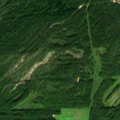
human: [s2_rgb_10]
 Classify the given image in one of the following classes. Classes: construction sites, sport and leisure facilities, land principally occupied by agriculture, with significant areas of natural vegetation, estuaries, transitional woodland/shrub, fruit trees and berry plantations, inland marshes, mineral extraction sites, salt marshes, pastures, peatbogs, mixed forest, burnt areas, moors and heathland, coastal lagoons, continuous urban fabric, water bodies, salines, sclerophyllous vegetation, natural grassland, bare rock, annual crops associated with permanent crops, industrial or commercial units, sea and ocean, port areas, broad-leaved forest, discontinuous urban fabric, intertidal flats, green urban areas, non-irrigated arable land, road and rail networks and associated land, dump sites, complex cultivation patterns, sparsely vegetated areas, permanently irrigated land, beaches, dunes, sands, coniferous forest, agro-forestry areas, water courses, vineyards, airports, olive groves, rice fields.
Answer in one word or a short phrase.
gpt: non-irrigated arable land, coniferous forest, mixed forest, transitional woodland/shrub